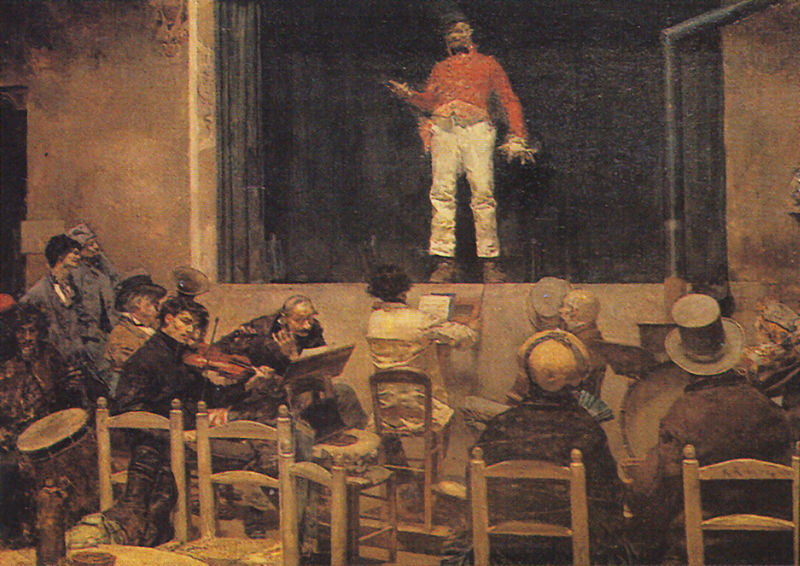
Titel: Café-Chantant
Künstler: Roman Ribéra
Standort: Washington (District of Columbia)
Institution: Corcoran School of Art
Schlagwörter: akt, blau, dunkel, gemälde, hand, kopf, mann, schatten, umhang, weiß, frauen, gelb, menschen, ocker, sand, sitzen, abend, bewegung, braun, damen, fenster, frau, geste, grau, handschuh, hut, hüte, köpfe, licht, männer, orange, raum, rücken, schwarz, stuhl, stuhllehnen, stühle, tisch, zeichnung, zimmer, blick, dame, gebäude, haus, rot, beige, fächer, gesellschaft, haube, herren, leute, malerei, versammlung, zylinder, anzug, anzüge, hose, jacke, kappe, mütze, mützen, wand, arm, blicke, stehen, hände, instrument, rückenlehne, vorhang, öl, pastos, gold, haare, interieur, realismus, redner, personen, aufführung, bühne, gesang, instrumente, konzert, musik, musiker, oper, orchester, publikum, theater, genre, ofen, schärpe, füße, ruhig, modell, lehne, bogen, genremalerei, unterhaltung, lehrer, noten, notenpult, notenständer, probe, schuhe, schule, zuschauer, hosen, rede, mauer, pause, auftritt, besucher, orchestergraben, saal, vorführung, vorstellung, laut, erhaben, lehnen, ansprache, frack, gäste, karikatur, gestühl, sprechen, strohhut, glatze, musikinstrument, notenblatt, notenblätter, freude, fecher, schauspiel, oben, wände, spiel, dada, clown, hinten, loch, künstler, gendarme, humor, ironie, militär, revolution, text, uniform, soldat, mäntel, reihe, volk, zirkus, stiefel, schuh, trommel, darsteller, reihen, stück, flöte, querflöte, bratsche, geige, geiger, saite, violine, violinist, sänger, bestuhlung, romantisch, bürgerlich, chor, kapelle, lock, gaukler, stange, schauspieler, posaune, milieustudie, zuhörer, kleinkunst, show, erdtöne, dunkle farben, gasthaus, gasthof, rinne, dachrinne, rohr, milieu, paul klee, tamburin, direktor, leonardo, da vinci, zauberer, trompete, zylinderhut, nachricht, holzstühle, ofenrohr, vortragen, thater, dirigent, tuba, leitung, tube, musikanten, vortrag, kapotte, dompteur, pauke, tehater, hörer, amusement, gesindel, agieren, binsengeflechtstühle, der hauptmann von köpenik, dorftheater, horchen, kleinkunstbühne, kopfhörer, kundtun, musicker, orkester, roht, rothemd, selbstansicht, singspiel, soflöse, soldar, souffleur, spelunke, violie, vorstadttheater, weiße hose, wjdnhhnjkjfvnpüäsalkäpfkjoivhe, ödsalkwjfhgvdkmlöspoiudhfvkmsl, 19. jahrhundert, theathet